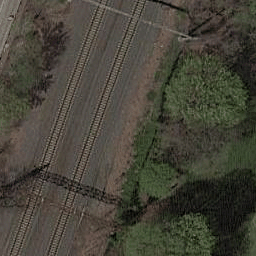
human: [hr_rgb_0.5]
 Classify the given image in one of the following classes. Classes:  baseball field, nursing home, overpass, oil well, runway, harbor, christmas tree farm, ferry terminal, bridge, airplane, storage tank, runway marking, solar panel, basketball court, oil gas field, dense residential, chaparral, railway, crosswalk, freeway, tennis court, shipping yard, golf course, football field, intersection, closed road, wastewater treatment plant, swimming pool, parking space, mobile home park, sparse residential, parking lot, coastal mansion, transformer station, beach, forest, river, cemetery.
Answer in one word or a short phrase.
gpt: railway